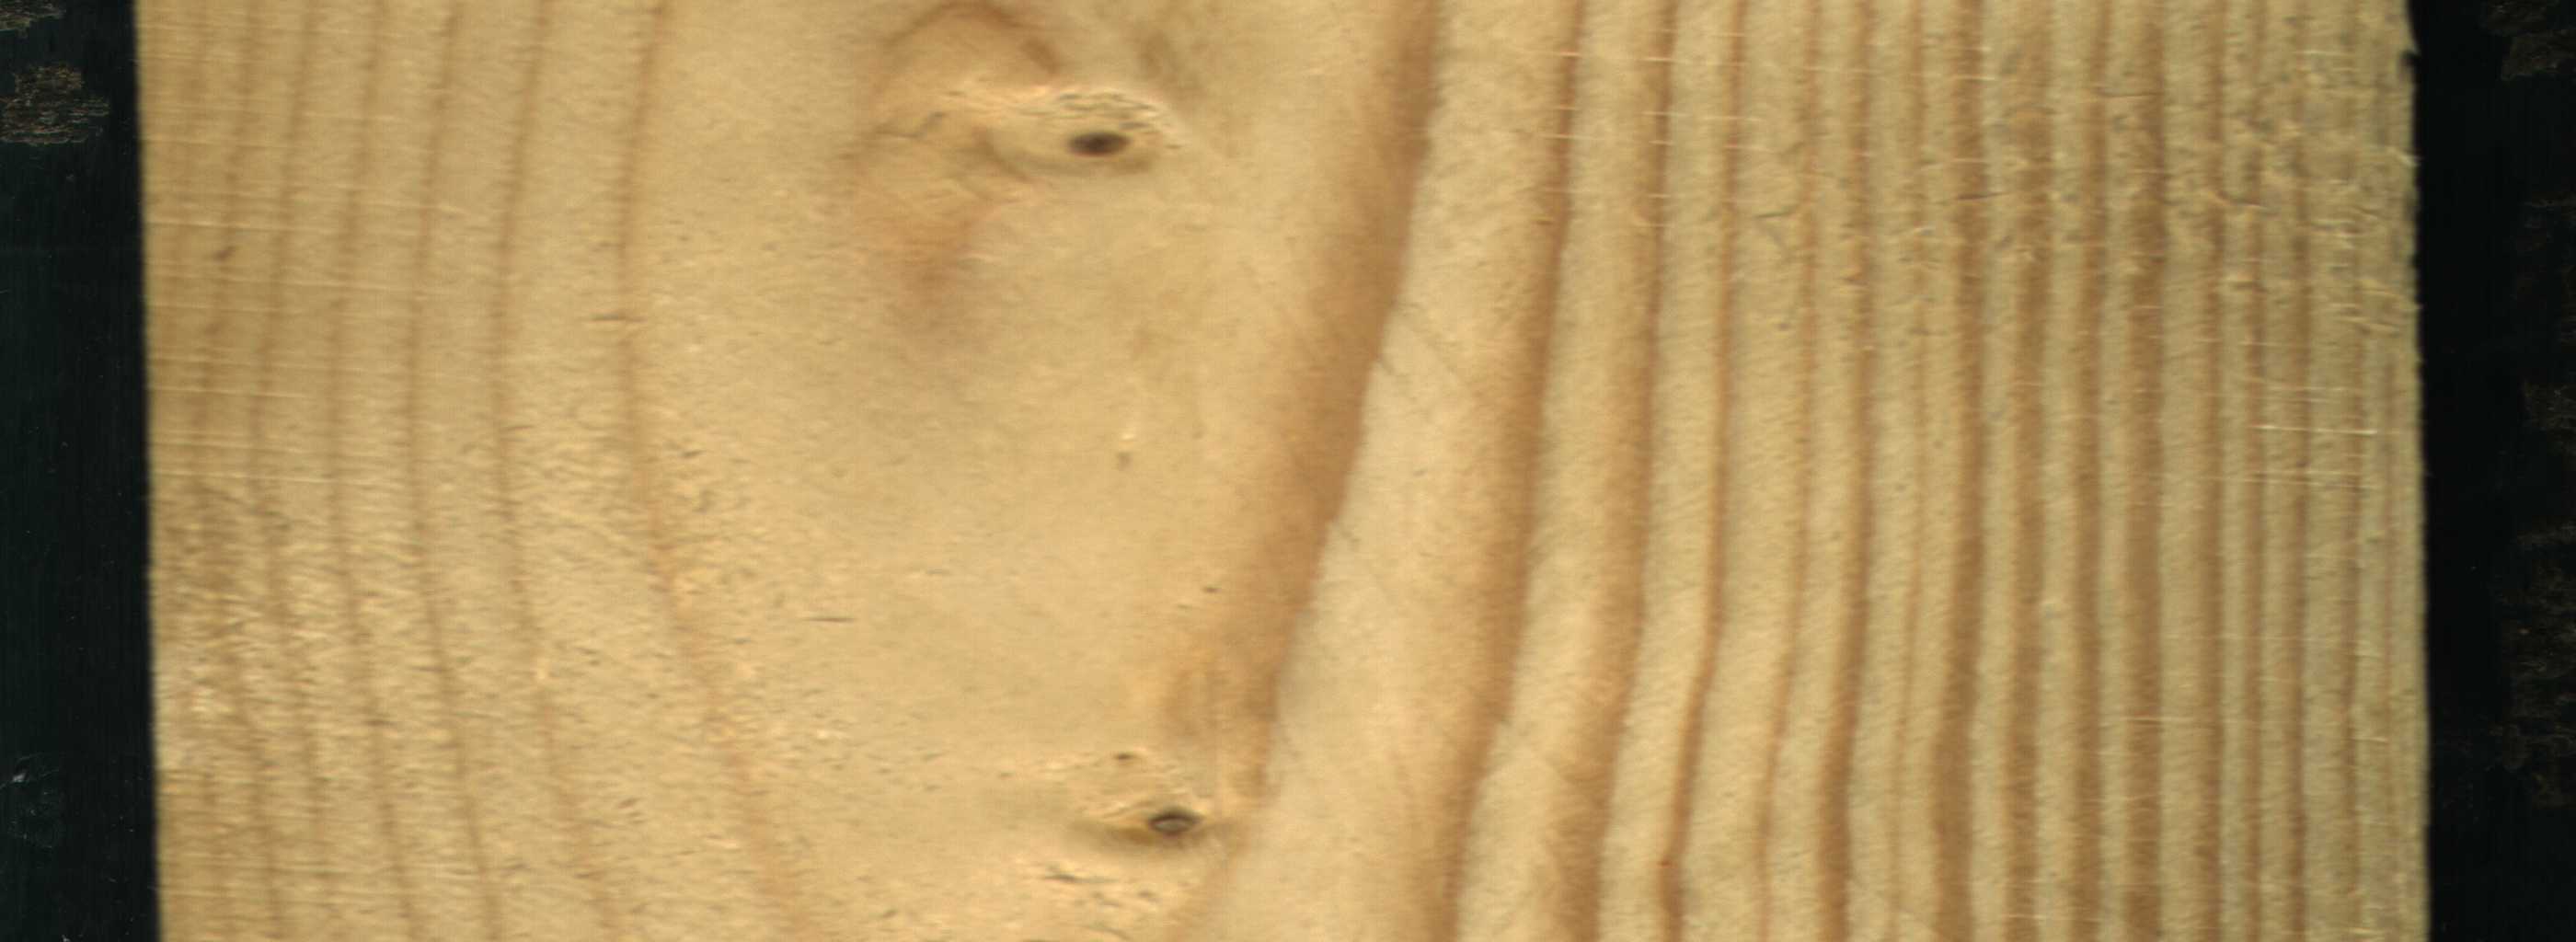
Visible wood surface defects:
Live_Knot
Live_Knot